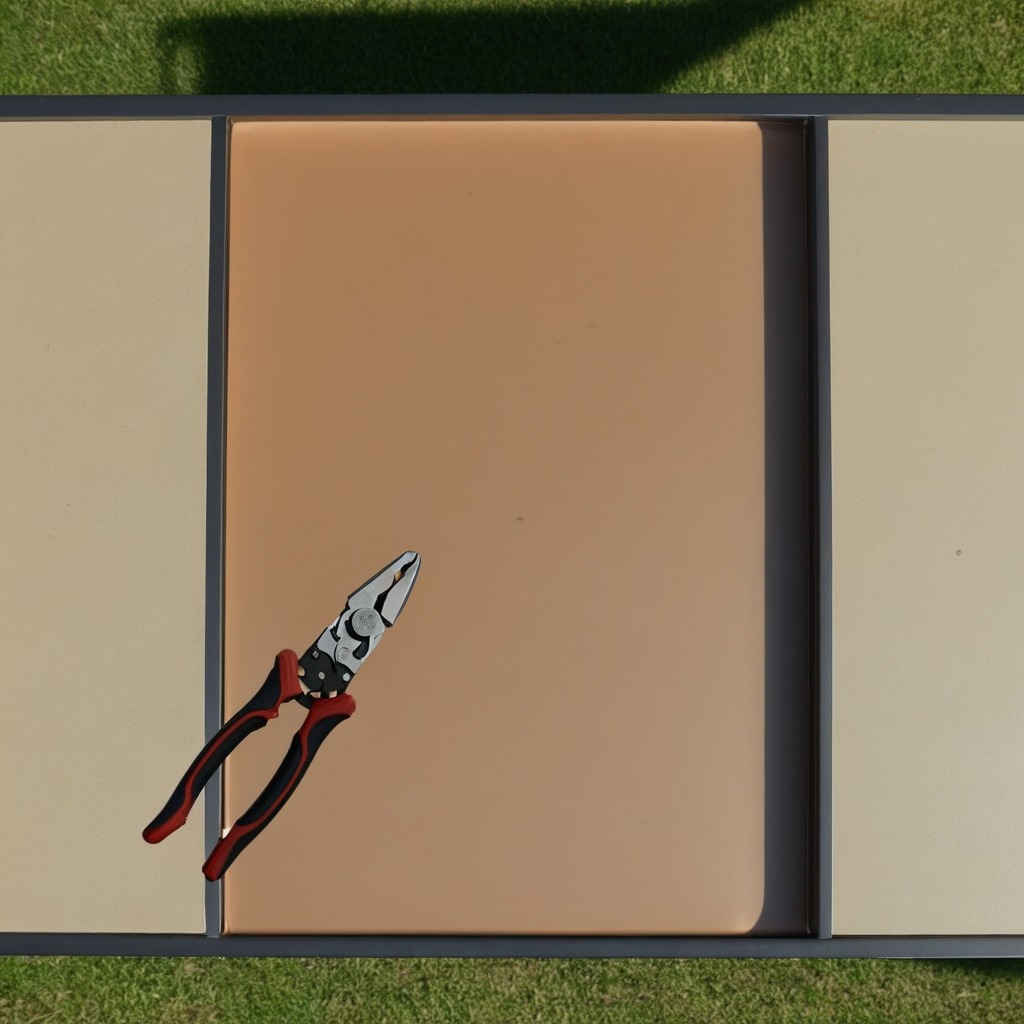
A plier is lying on a clean utility table in a temporary outdoor tool station.